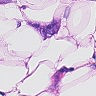
Metastatic tissue present: yes